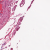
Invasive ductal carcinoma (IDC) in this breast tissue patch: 0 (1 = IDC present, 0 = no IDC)